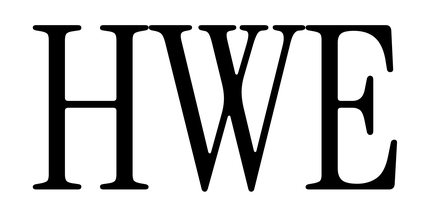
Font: InstrumentSerif-Regular